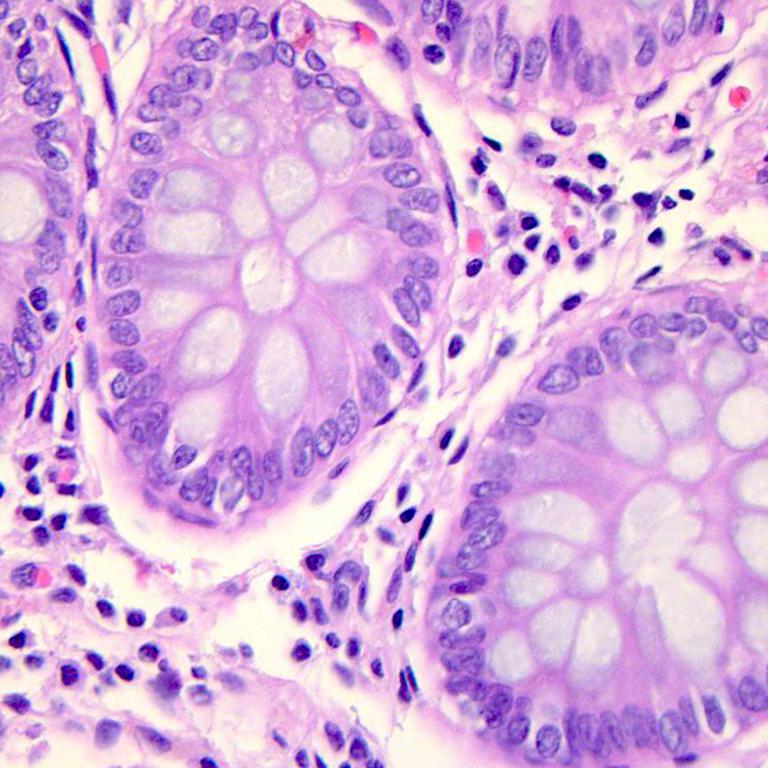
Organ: colon
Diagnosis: benign